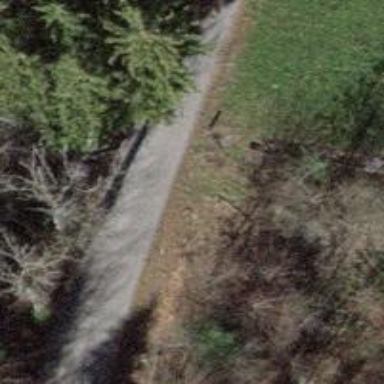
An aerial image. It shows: Path.